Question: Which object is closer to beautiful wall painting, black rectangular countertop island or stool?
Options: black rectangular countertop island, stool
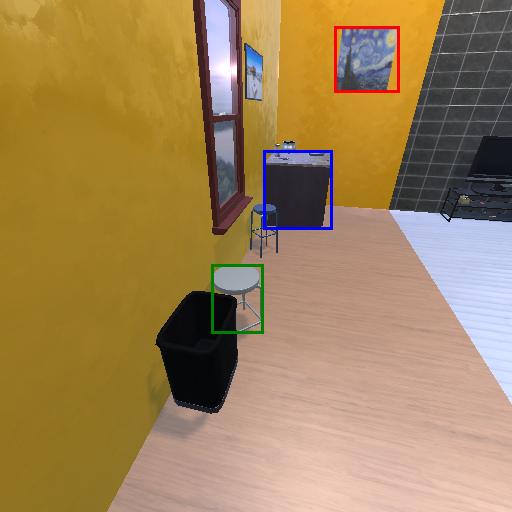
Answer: black rectangular countertop island